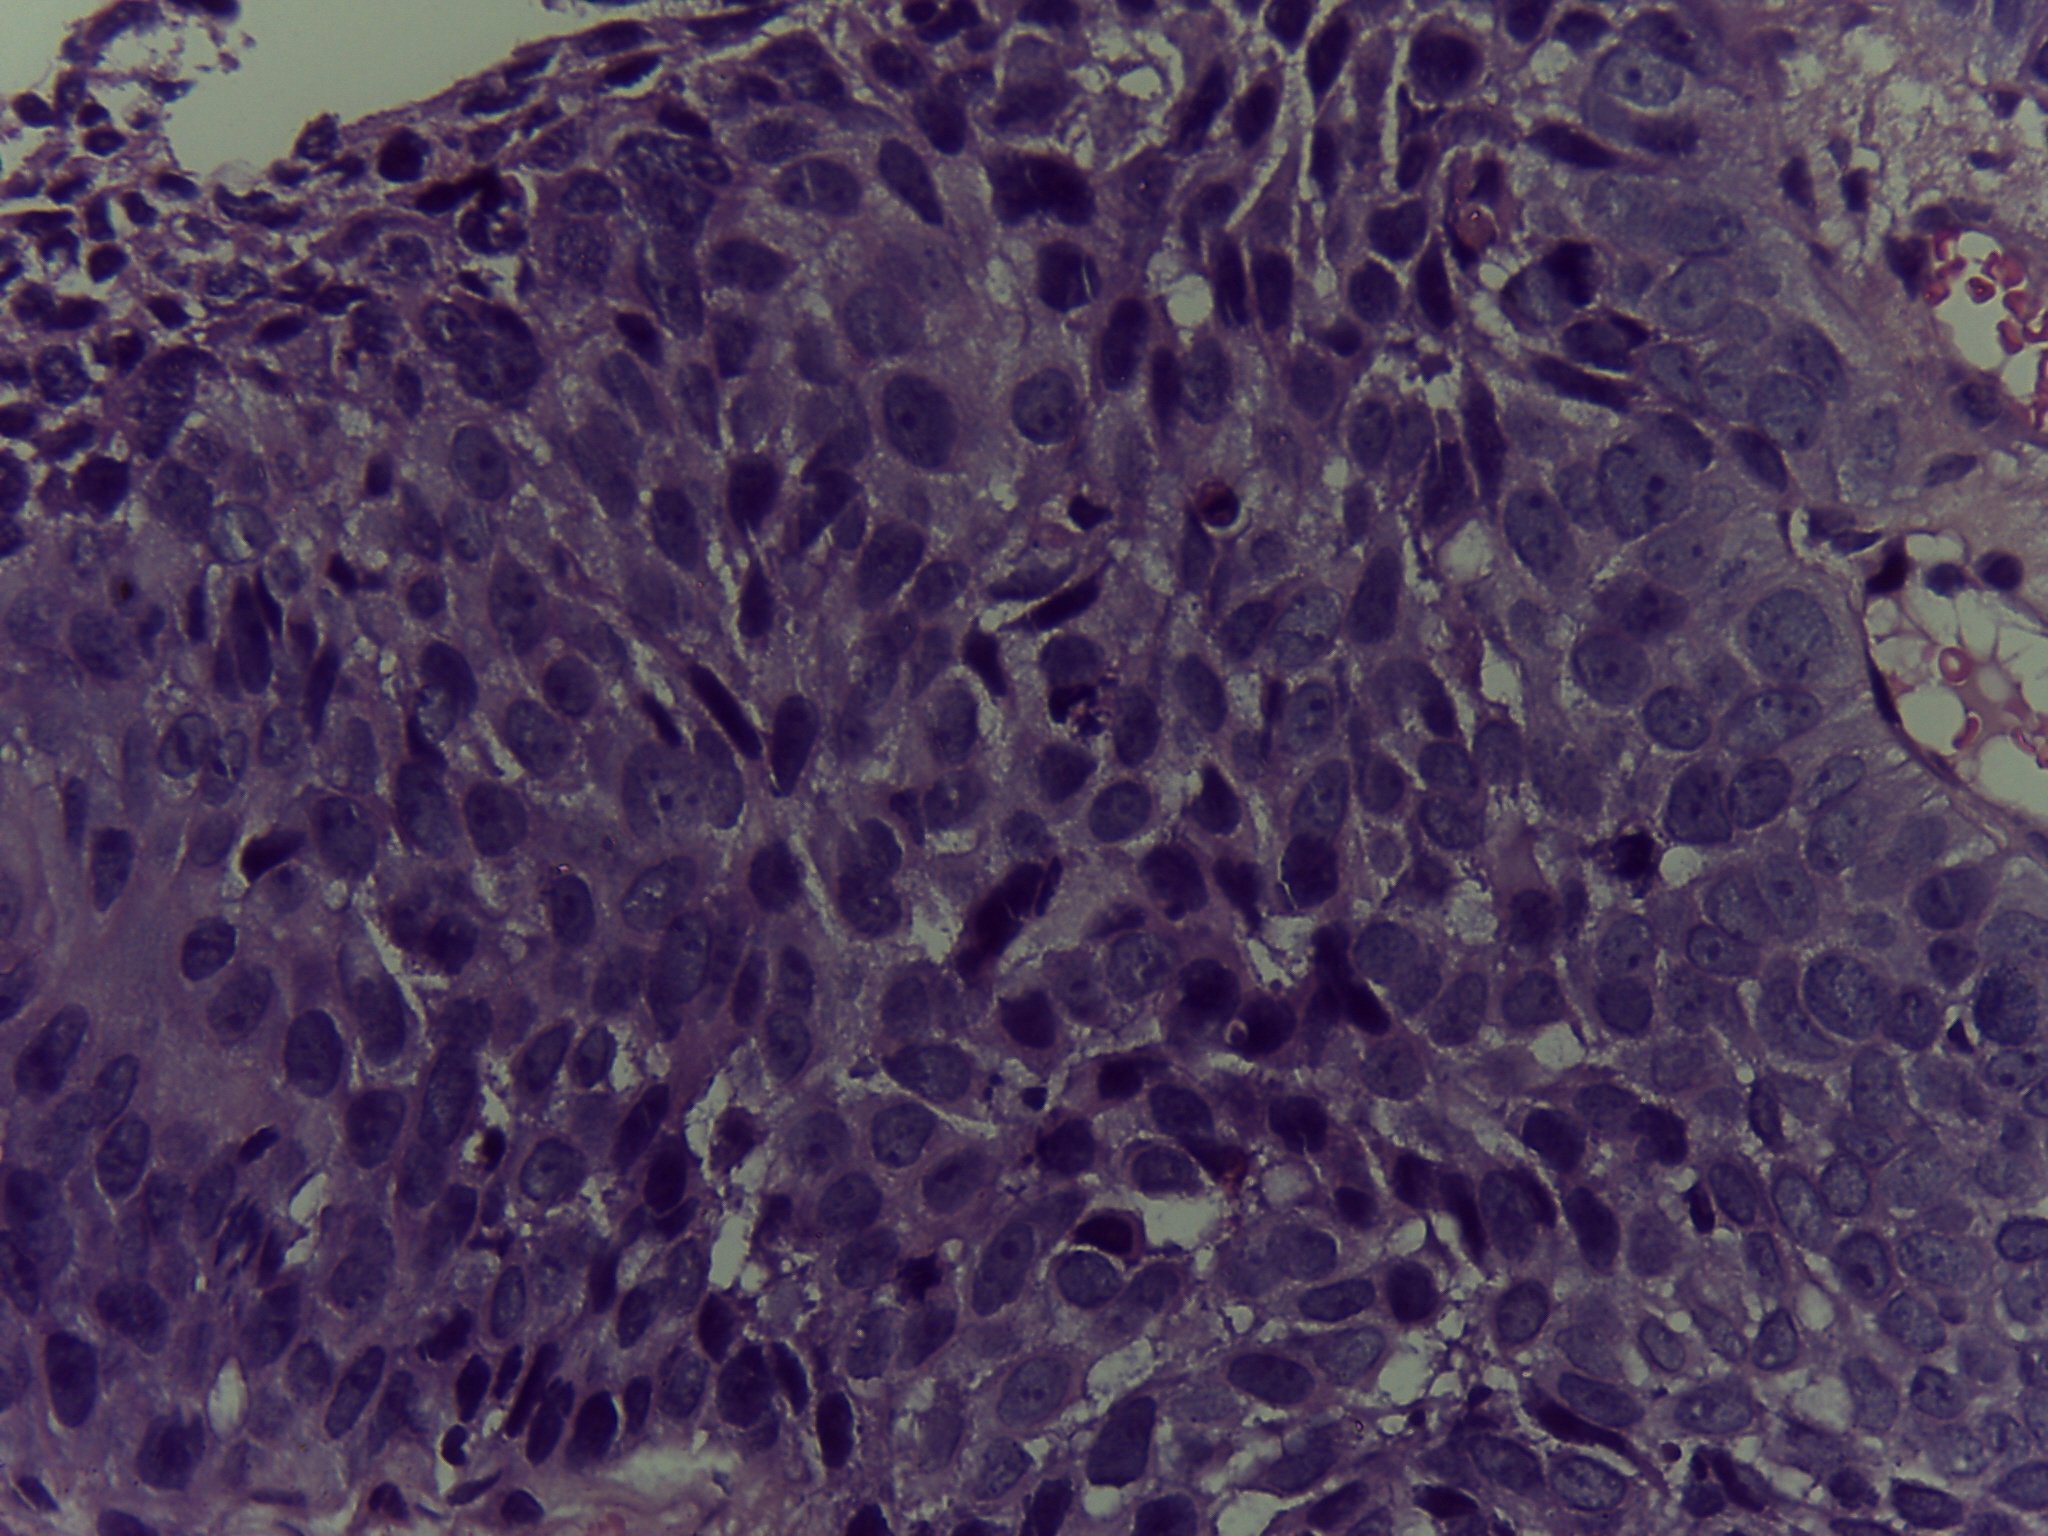
Diagnosis: OSCC